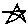
Label: star